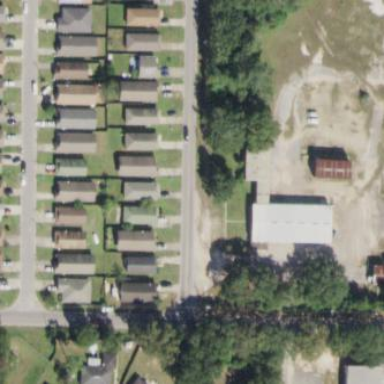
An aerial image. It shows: This residential area consists of single-family homes.